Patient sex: F
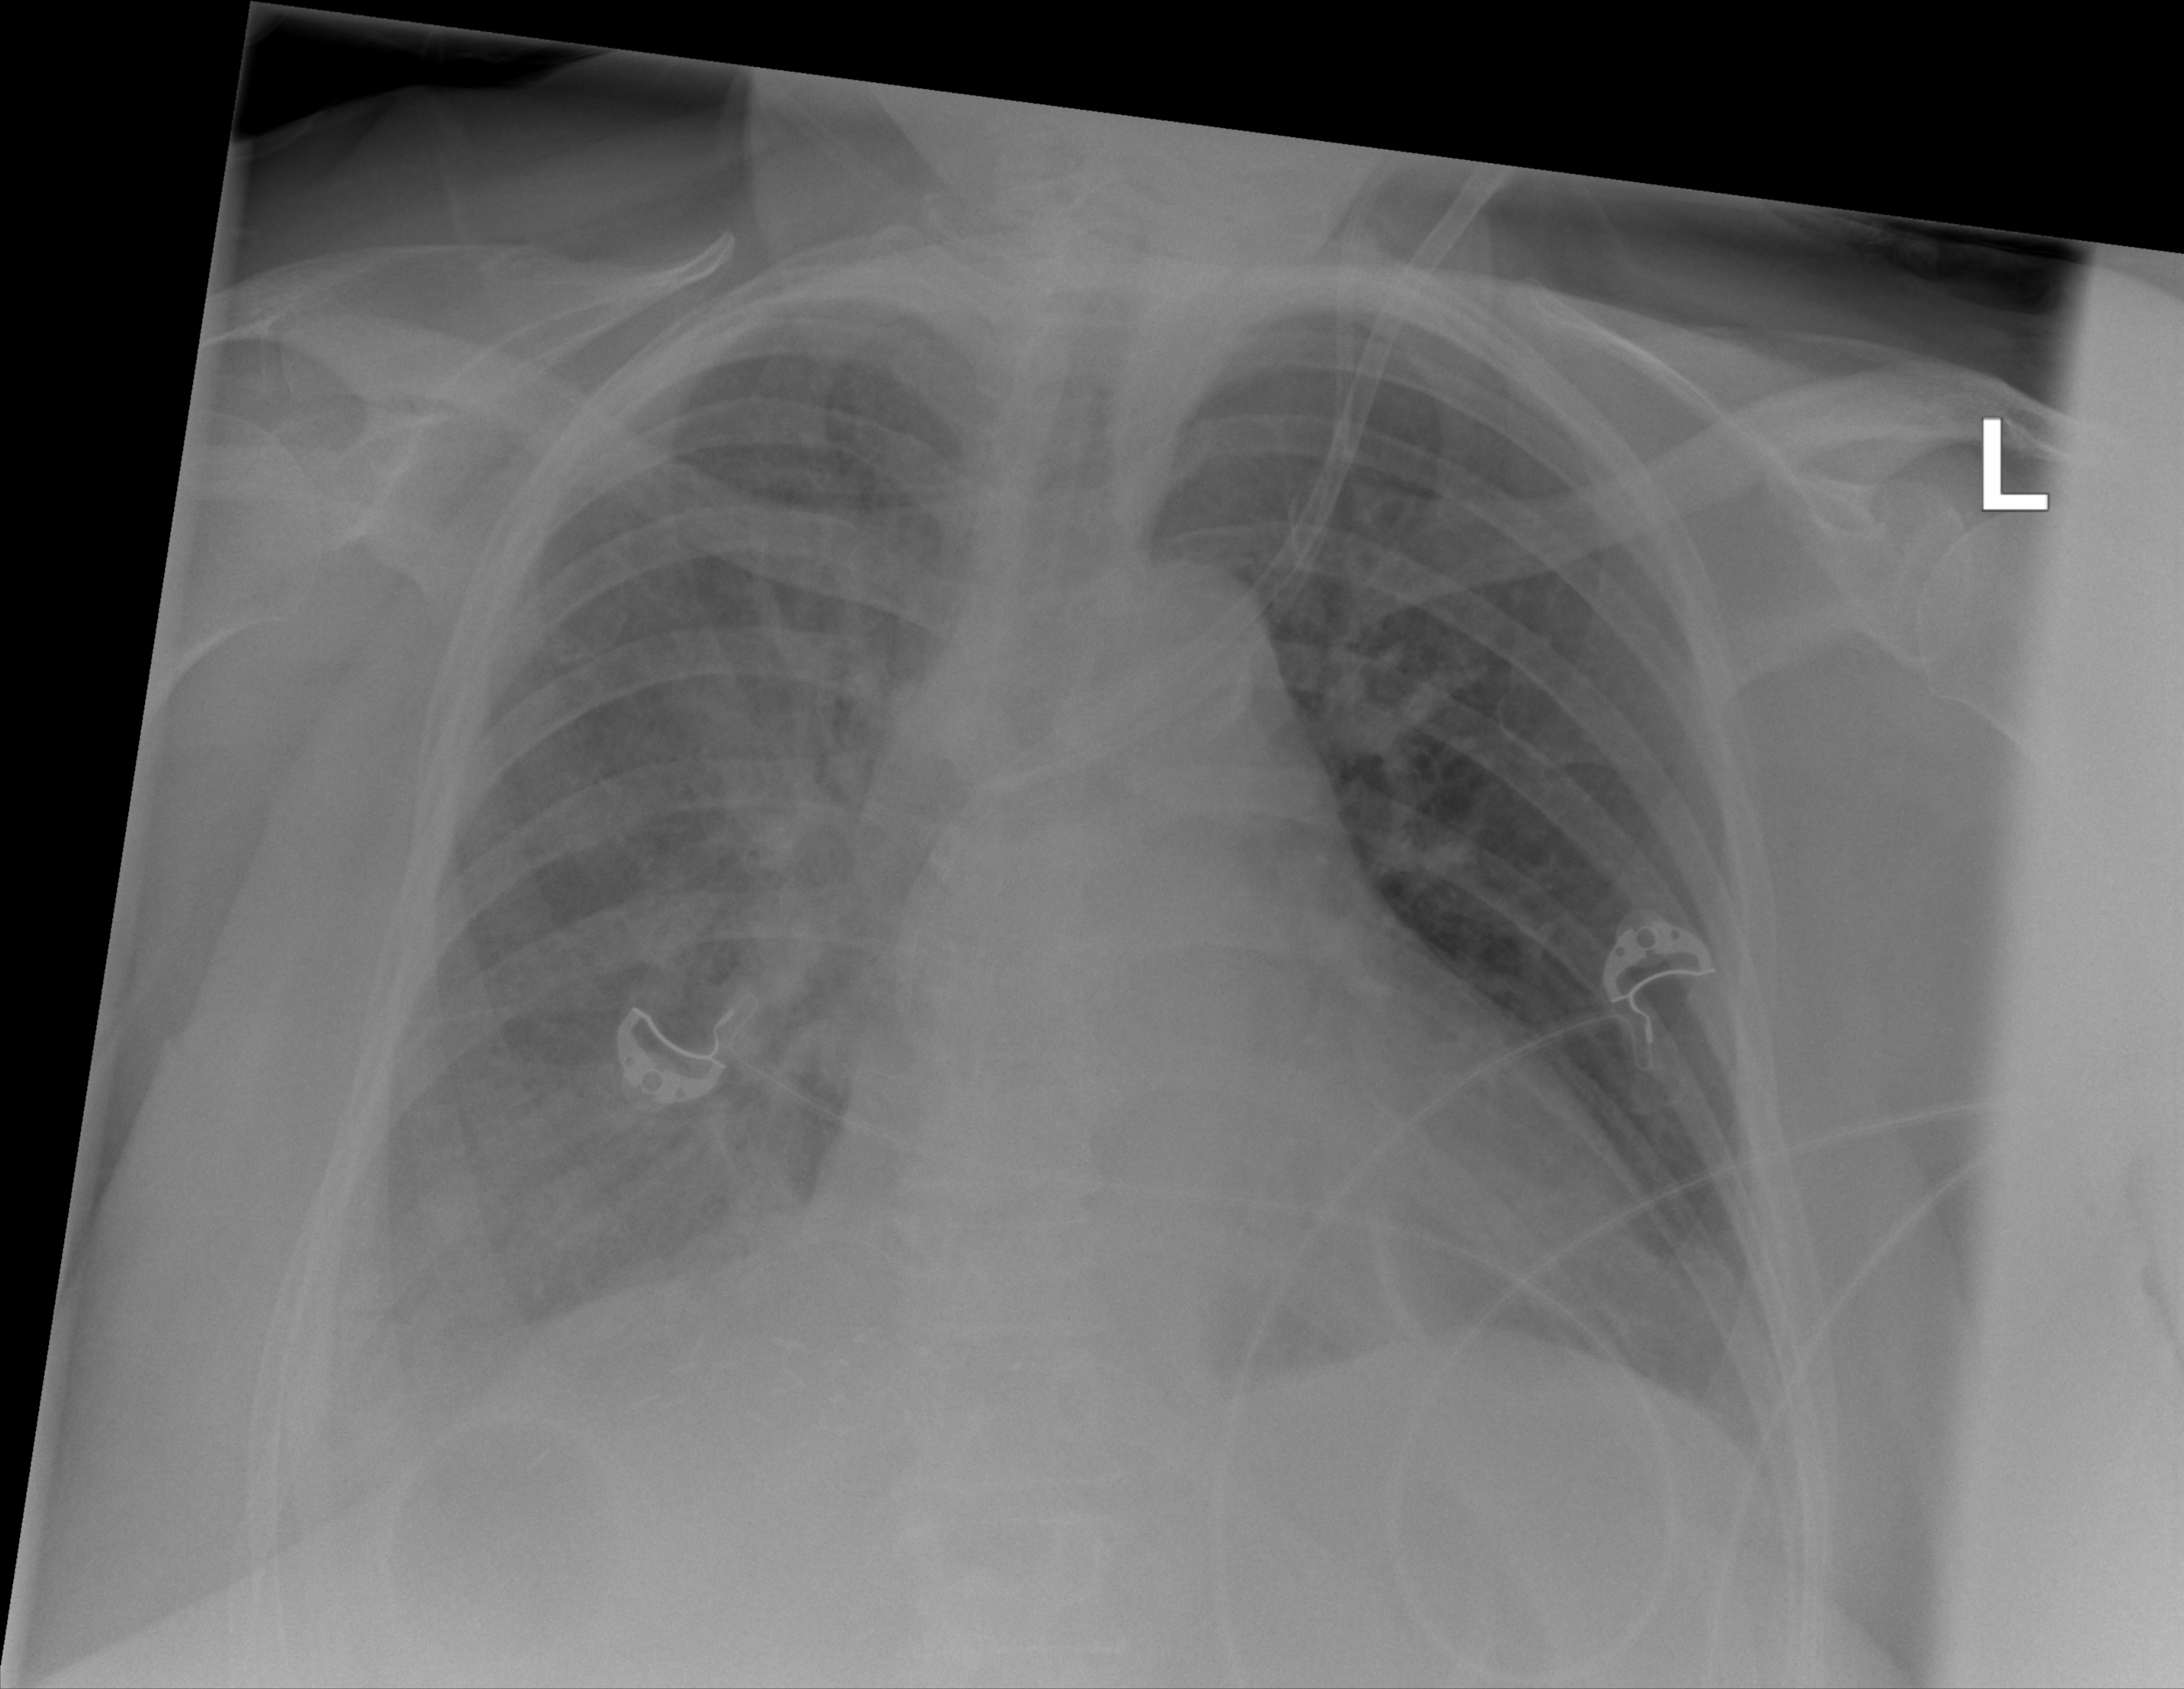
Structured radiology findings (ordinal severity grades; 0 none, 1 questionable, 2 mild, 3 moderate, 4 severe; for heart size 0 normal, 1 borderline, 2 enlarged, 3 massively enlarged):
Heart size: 0
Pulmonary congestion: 2
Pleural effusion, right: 2
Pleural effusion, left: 0
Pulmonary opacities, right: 3
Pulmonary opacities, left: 0
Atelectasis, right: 3
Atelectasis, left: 2